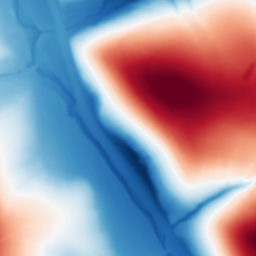
Category: multiscale
Decomposition family: dog
Decomposition parameters: sigma_low: 1
sigma_high: 100
Upsampling method: bspline
Upsampling parameters: scale: 8
Upsampling scale: 8